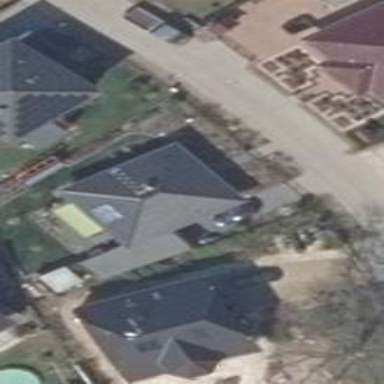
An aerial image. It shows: Detached building.